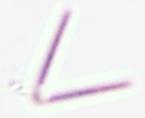
Label: Thalassionema